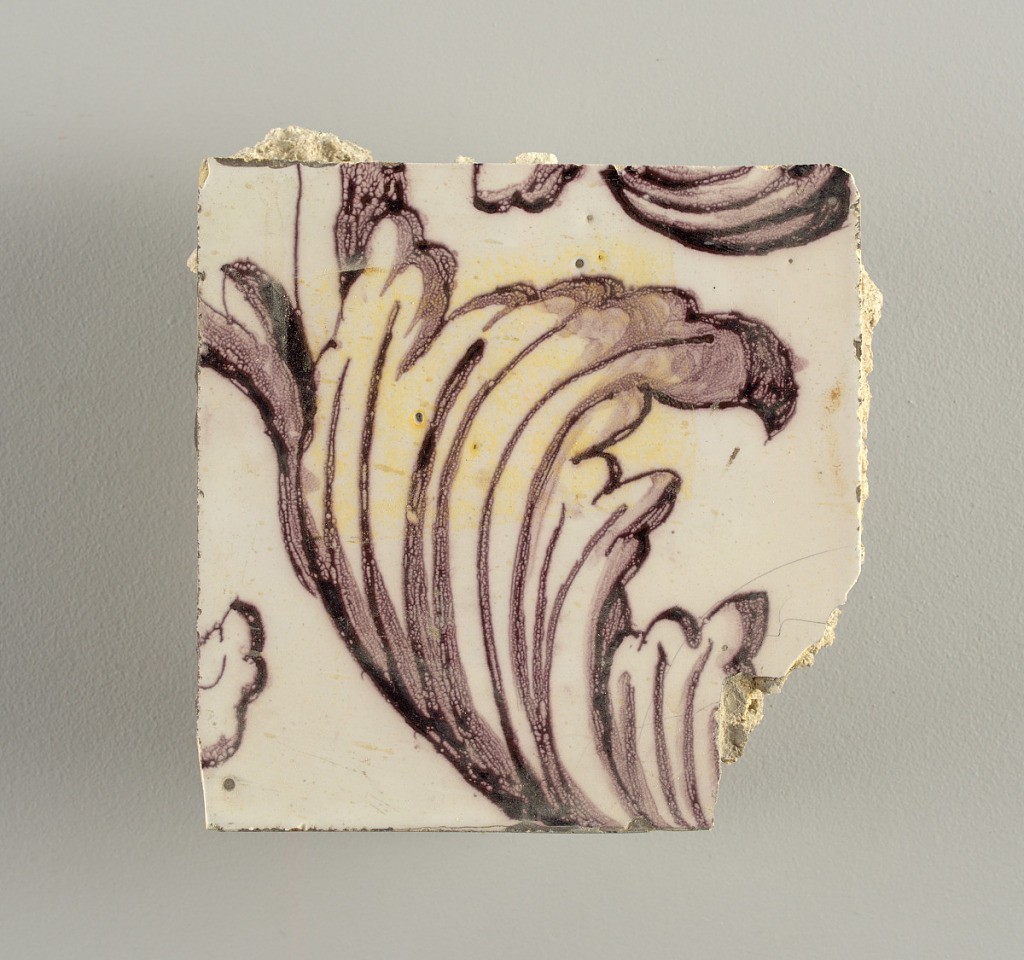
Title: Tile wall facing
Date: ca. 1725
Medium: Tin-glazed earthenware, underglaze
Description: Horizontal rectangle.  Thirty tiles wide and twenty-three tiles high with opening for fireplace eleven tiles wide and ten high.  Foliage arabesques disposed about three vertical axes from which are emphazised by urns at center and right, and at left by the figure of a standing woman carrying an infant on her arm and accompanied by two children.